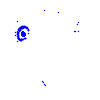
Particle: pion